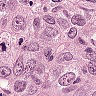
Metastatic tissue present: yes